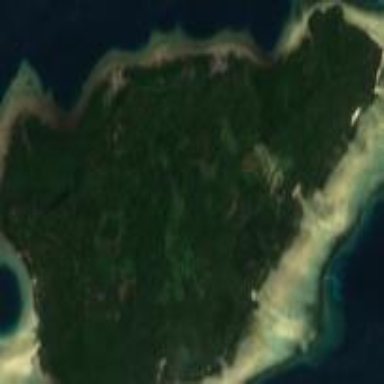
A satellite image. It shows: Island with natural coastline.